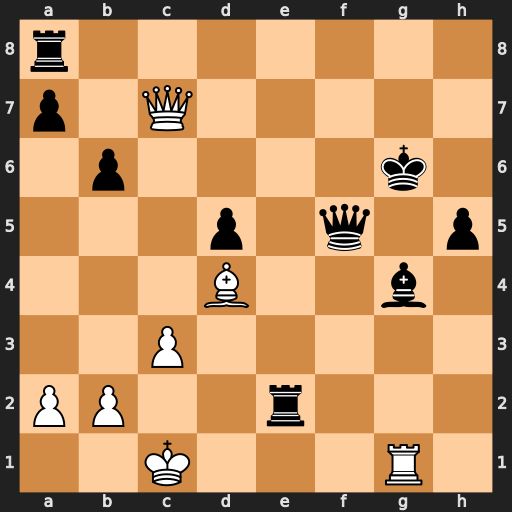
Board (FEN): r7/p1Q5/1p4k1/3p1q1p/3B2b1/2P5/PP2r3/2K3R1
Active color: w
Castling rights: -
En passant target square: -
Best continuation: Qg7#